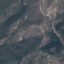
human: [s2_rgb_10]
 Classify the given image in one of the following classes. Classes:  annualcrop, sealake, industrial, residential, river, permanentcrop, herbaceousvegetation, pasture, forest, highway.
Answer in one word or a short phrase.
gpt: HerbaceousVegetation